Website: home-depot
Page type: account-selection
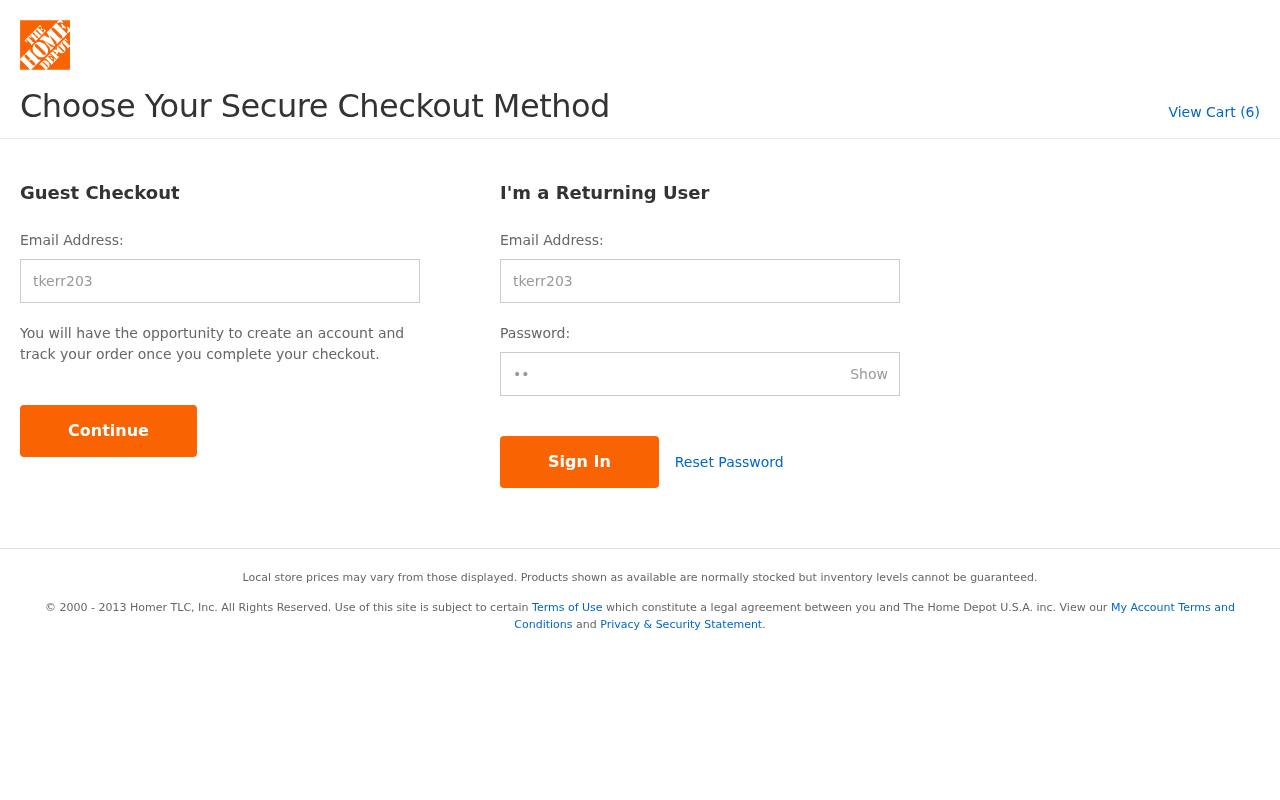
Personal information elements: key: PII_LOGIN_USERNAME
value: tkerr203
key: PII_LOGIN_USERNAME2
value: tkerr203
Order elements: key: ORDER_NUM_ITEMS
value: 6